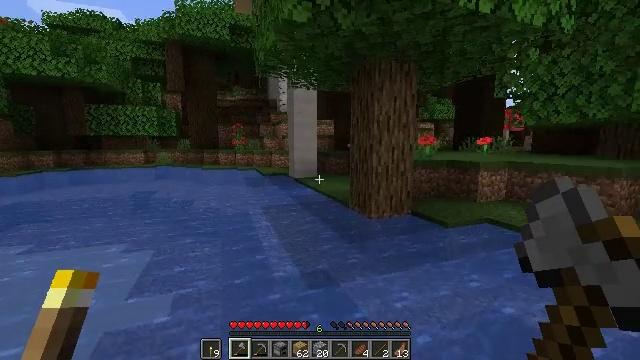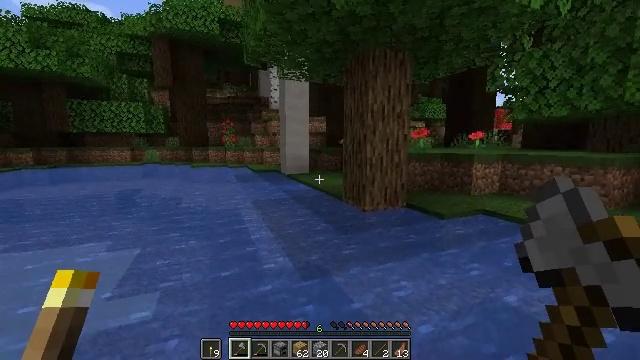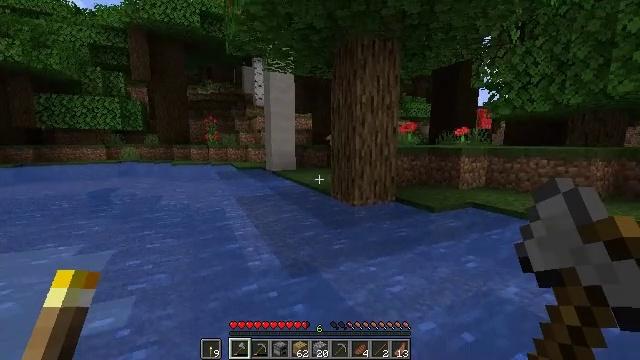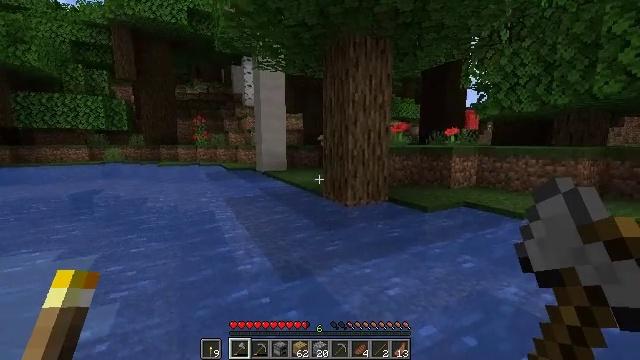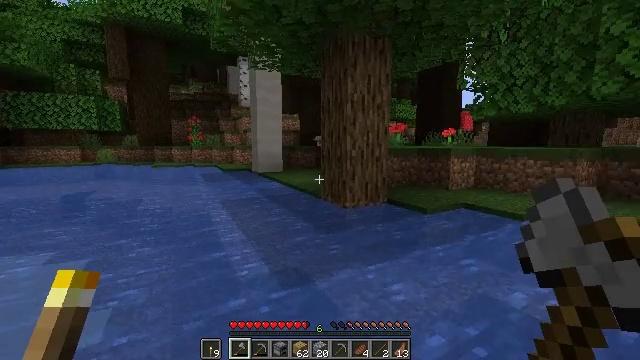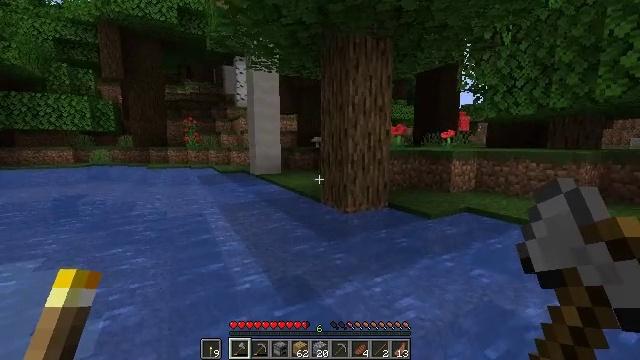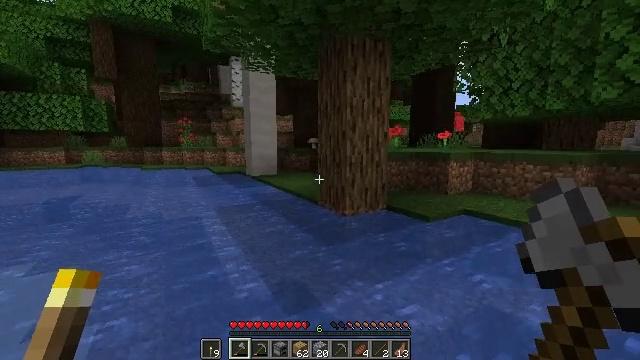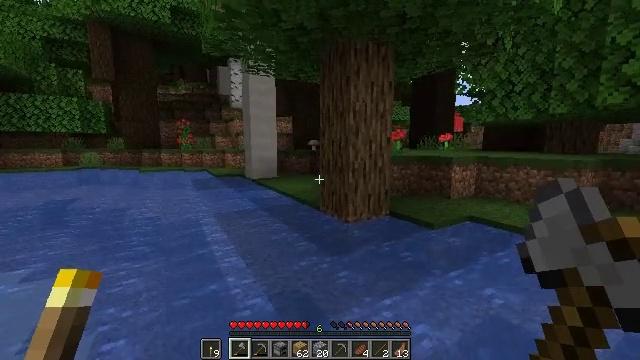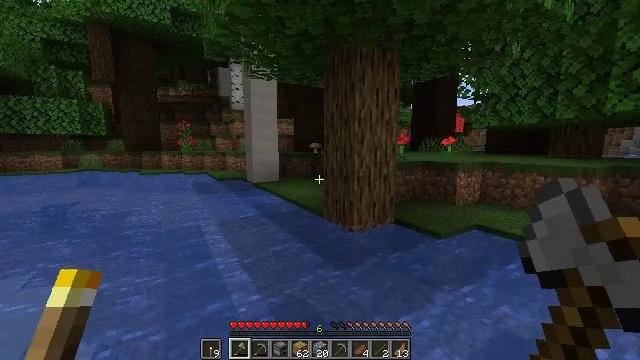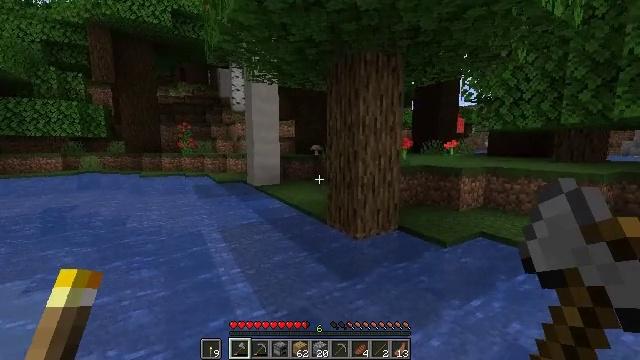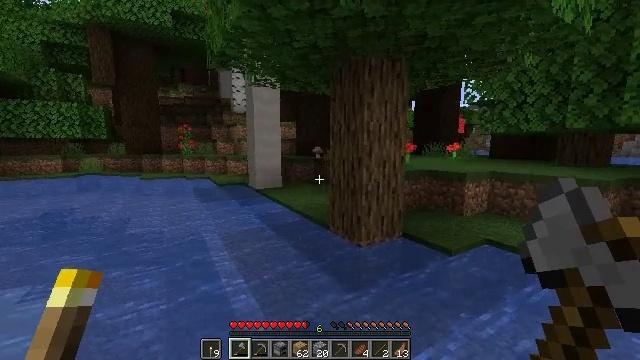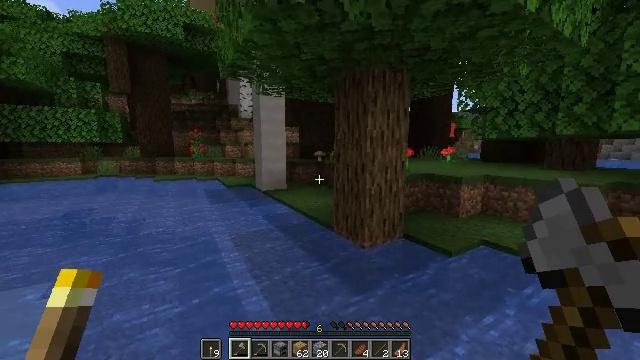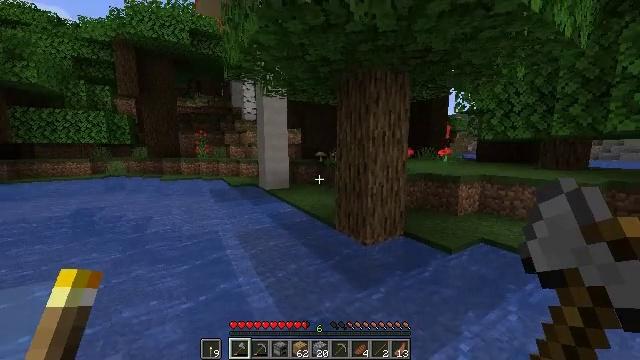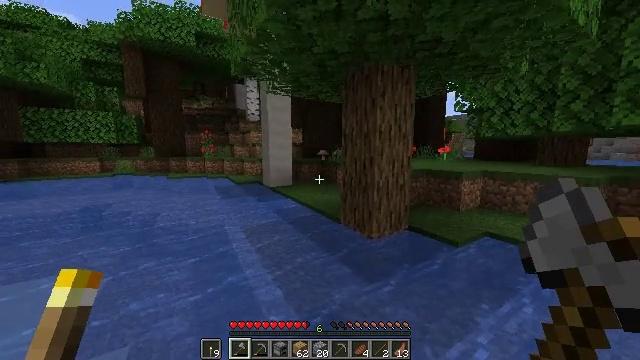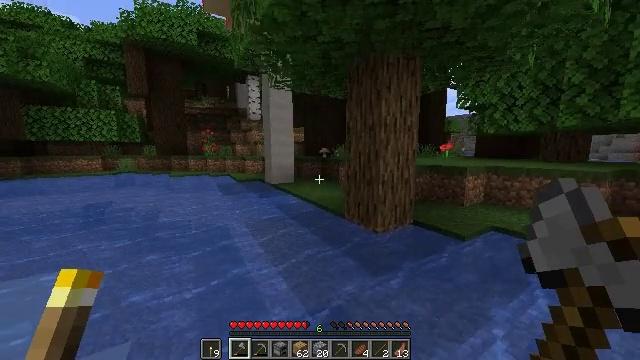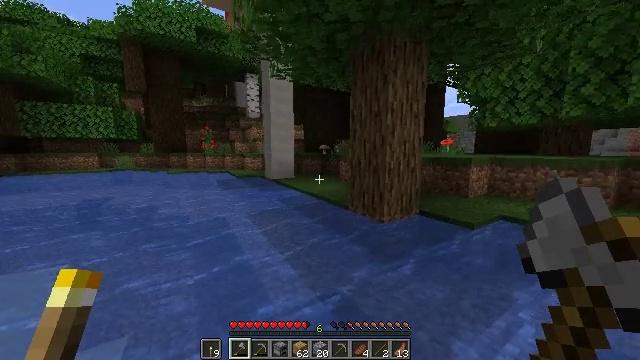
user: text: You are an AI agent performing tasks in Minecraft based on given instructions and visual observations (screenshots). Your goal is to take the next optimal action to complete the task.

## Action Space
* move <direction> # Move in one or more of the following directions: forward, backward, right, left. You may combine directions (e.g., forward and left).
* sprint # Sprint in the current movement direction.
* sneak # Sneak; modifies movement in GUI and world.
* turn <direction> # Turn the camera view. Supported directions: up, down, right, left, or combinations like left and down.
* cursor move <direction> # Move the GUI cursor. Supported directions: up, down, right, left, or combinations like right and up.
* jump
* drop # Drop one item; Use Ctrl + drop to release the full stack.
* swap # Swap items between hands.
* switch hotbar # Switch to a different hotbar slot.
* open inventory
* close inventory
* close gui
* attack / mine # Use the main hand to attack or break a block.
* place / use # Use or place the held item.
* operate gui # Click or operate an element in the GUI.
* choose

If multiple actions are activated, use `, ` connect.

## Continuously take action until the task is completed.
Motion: motion action
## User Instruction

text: Pick up the brown mushroom.
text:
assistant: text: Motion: move forward, turn right, jump
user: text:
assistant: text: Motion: move forward and move left, turn right, jump
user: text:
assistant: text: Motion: move forward and move left, turn right, jump
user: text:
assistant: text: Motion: move forward and move left, jump
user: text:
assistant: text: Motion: move forward and move left, jump
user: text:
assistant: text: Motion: move forward and move left, jump
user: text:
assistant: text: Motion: move forward and move left, jump
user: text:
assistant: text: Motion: move forward and move left, jump
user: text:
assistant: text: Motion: move forward and move left, jump
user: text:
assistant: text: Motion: move forward and move left, sprint, jump
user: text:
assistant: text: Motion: move forward and move left, sprint, jump
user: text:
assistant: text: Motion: move forward and move left, sprint, jump
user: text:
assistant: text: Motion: move forward and move left, sprint, jump
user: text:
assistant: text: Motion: move forward and move left, sprint, jump
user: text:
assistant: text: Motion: move forward and move left, sprint, jump
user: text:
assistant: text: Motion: move forward and move left, sprint, jump
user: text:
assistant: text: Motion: move forward and move left, jump
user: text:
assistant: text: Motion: move forward, jump
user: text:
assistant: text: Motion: move forward, jump
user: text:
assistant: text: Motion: move forward, jump
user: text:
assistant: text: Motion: move forward, jump
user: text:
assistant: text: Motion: move forward, jump
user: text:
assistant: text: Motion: move forward, jump
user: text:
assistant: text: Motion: move forward, jump
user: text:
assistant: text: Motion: move forward, jump
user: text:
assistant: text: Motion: move forward, jump
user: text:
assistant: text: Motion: move forward, jump
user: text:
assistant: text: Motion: move forward, jump
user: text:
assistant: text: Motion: move forward, jump
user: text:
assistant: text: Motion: move forward, jump